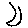
Label: moon